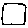
Label: square